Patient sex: M
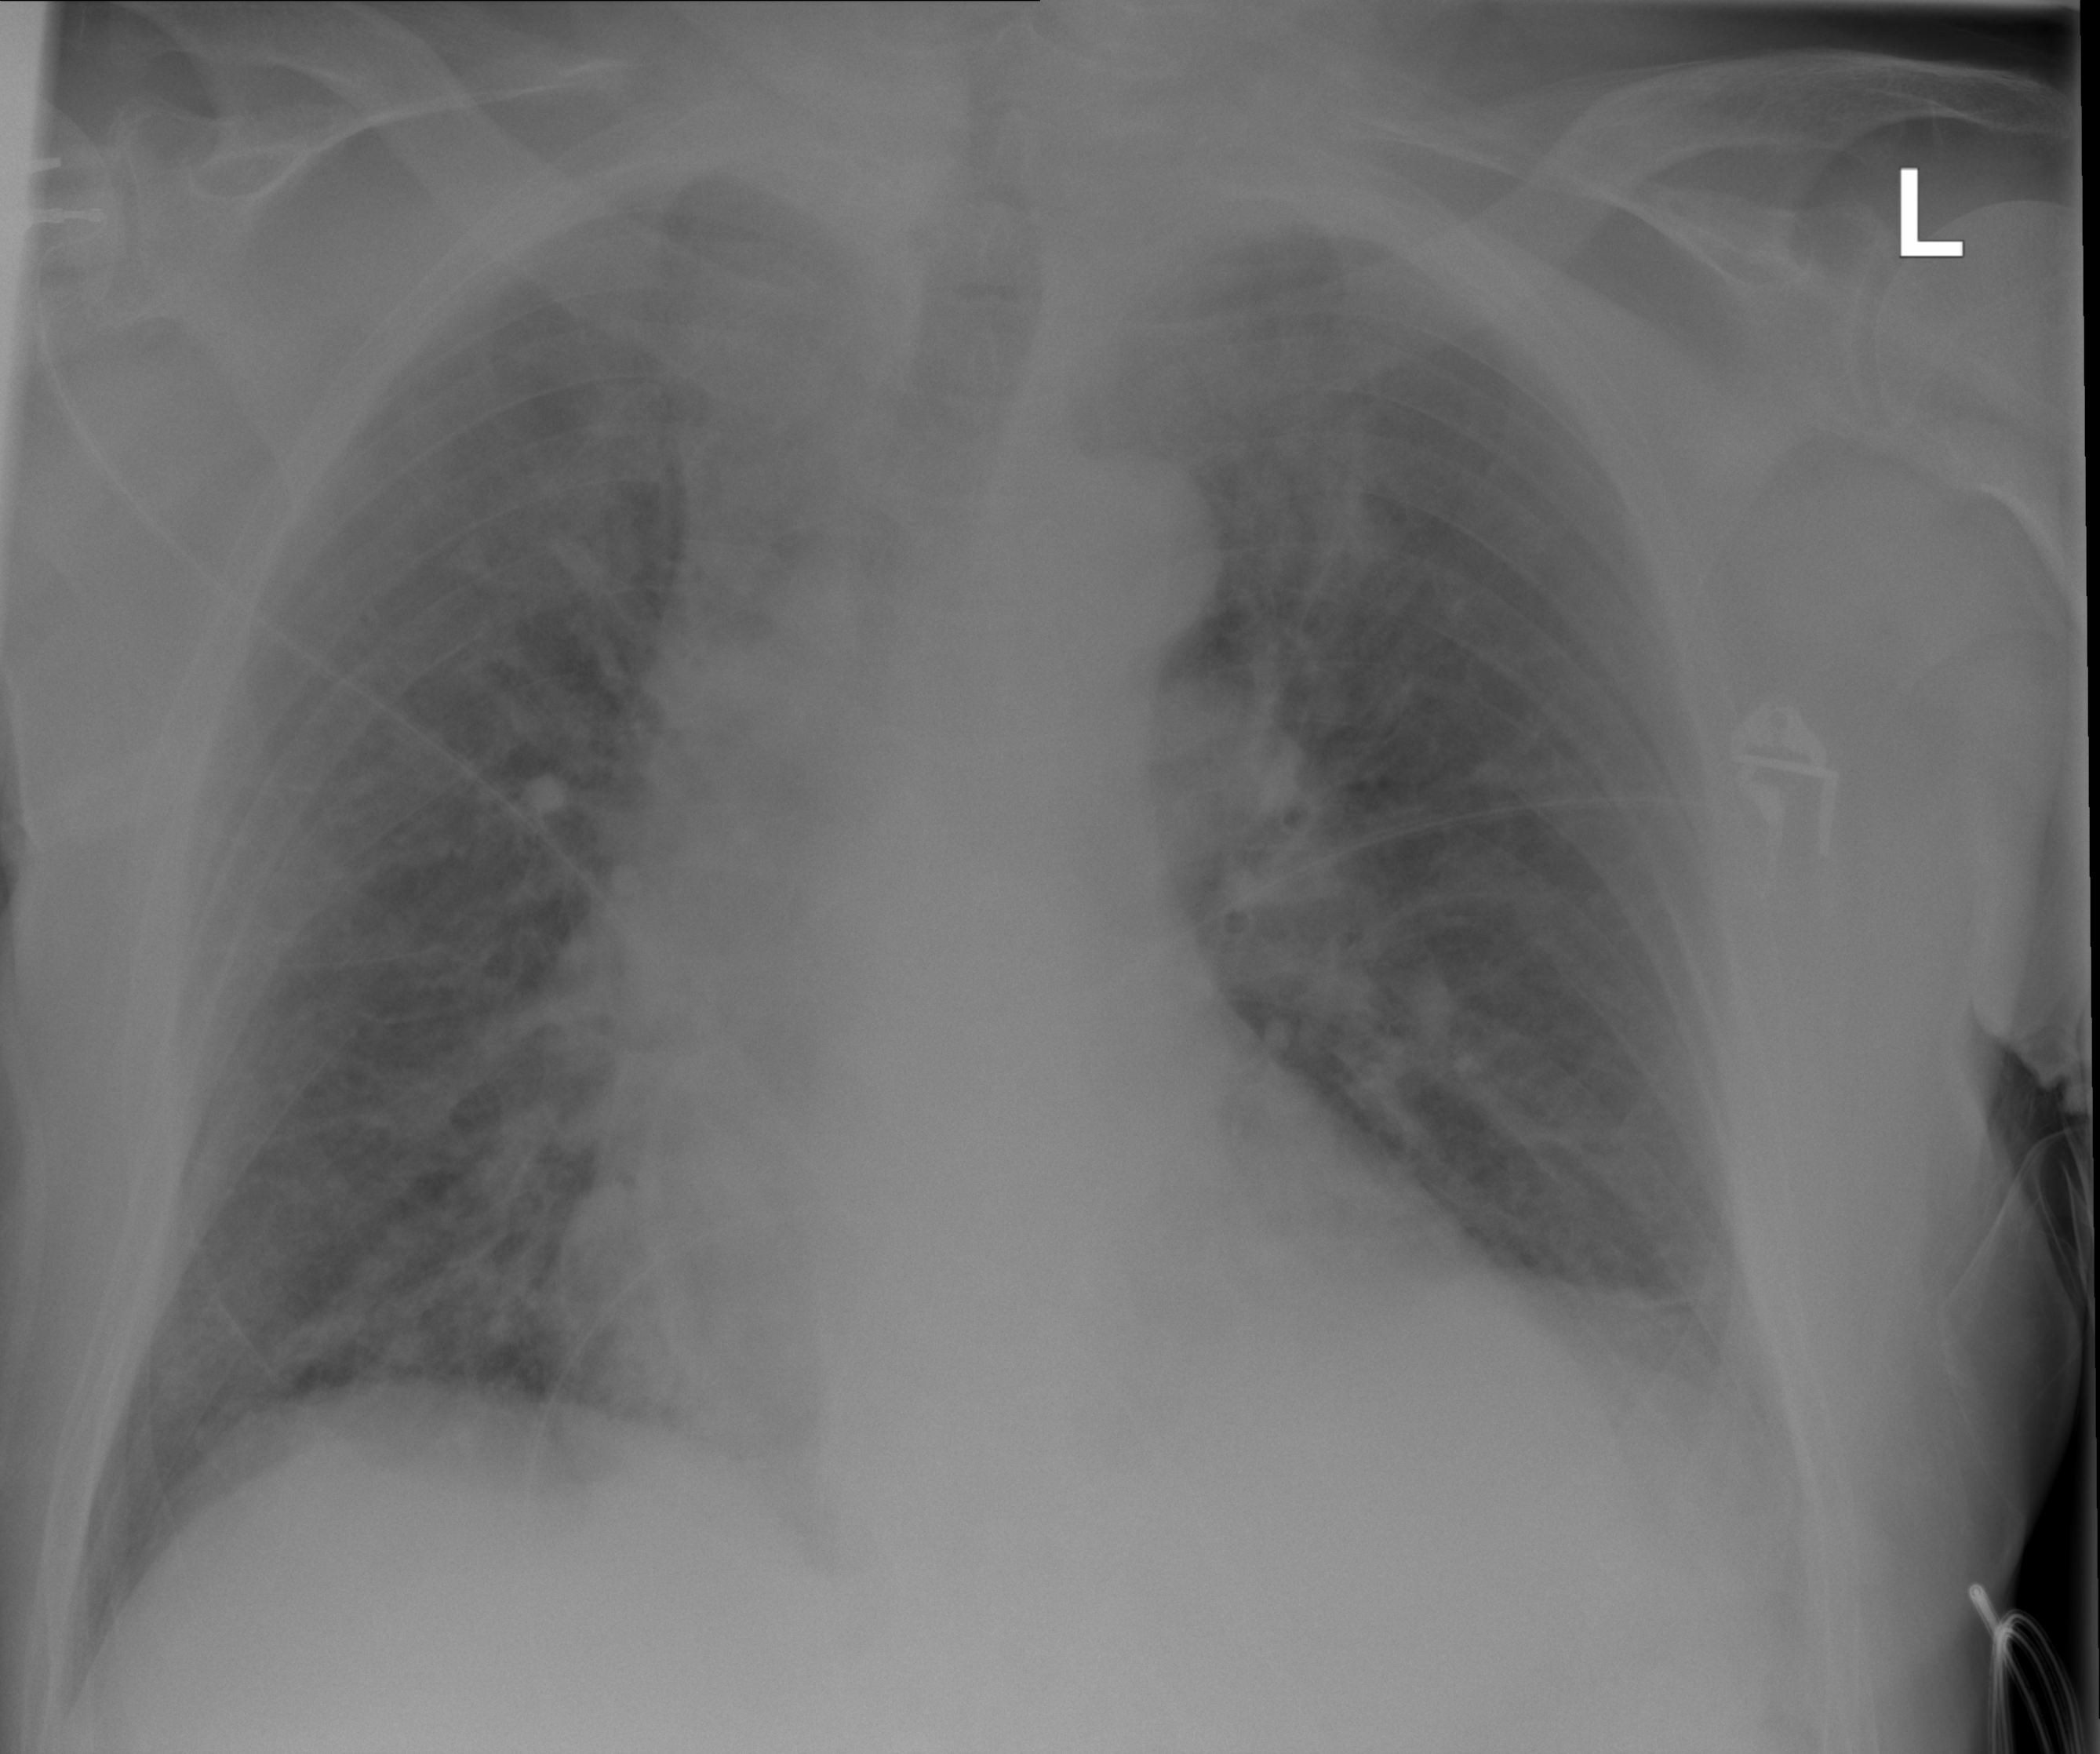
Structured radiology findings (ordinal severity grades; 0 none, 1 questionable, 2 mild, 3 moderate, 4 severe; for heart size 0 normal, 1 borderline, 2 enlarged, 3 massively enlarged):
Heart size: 2
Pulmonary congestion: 3
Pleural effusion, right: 0
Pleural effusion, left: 0
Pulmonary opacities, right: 0
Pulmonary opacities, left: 0
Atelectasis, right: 0
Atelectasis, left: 0